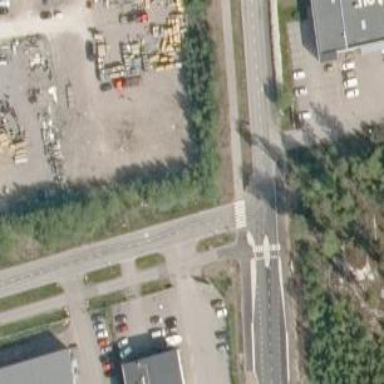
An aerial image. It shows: Marked crossing on the road.